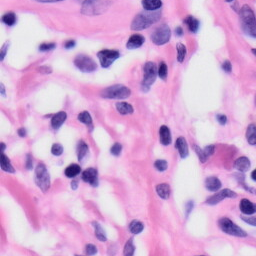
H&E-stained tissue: Skin